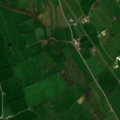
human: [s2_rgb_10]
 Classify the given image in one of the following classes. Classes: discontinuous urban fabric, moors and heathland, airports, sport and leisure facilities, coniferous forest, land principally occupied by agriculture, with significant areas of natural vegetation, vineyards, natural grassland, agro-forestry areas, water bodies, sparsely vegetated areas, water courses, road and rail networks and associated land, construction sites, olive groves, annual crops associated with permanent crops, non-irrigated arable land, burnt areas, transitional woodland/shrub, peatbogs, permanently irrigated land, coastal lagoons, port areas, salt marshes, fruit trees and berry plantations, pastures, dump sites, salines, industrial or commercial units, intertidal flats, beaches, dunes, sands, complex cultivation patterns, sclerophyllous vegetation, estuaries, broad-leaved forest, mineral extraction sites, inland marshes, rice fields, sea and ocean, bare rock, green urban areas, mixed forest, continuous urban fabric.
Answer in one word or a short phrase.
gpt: pastures